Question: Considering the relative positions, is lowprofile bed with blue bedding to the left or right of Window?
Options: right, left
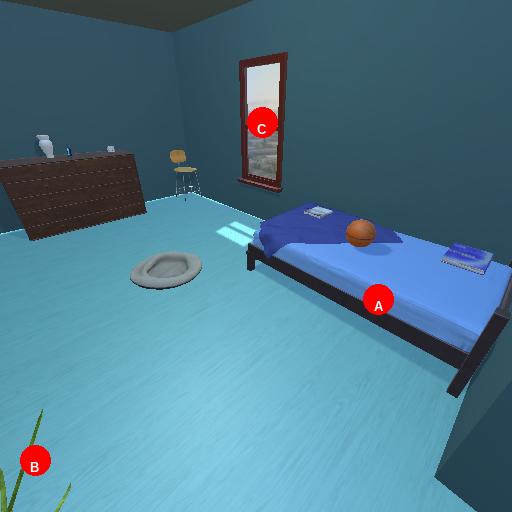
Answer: right